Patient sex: M
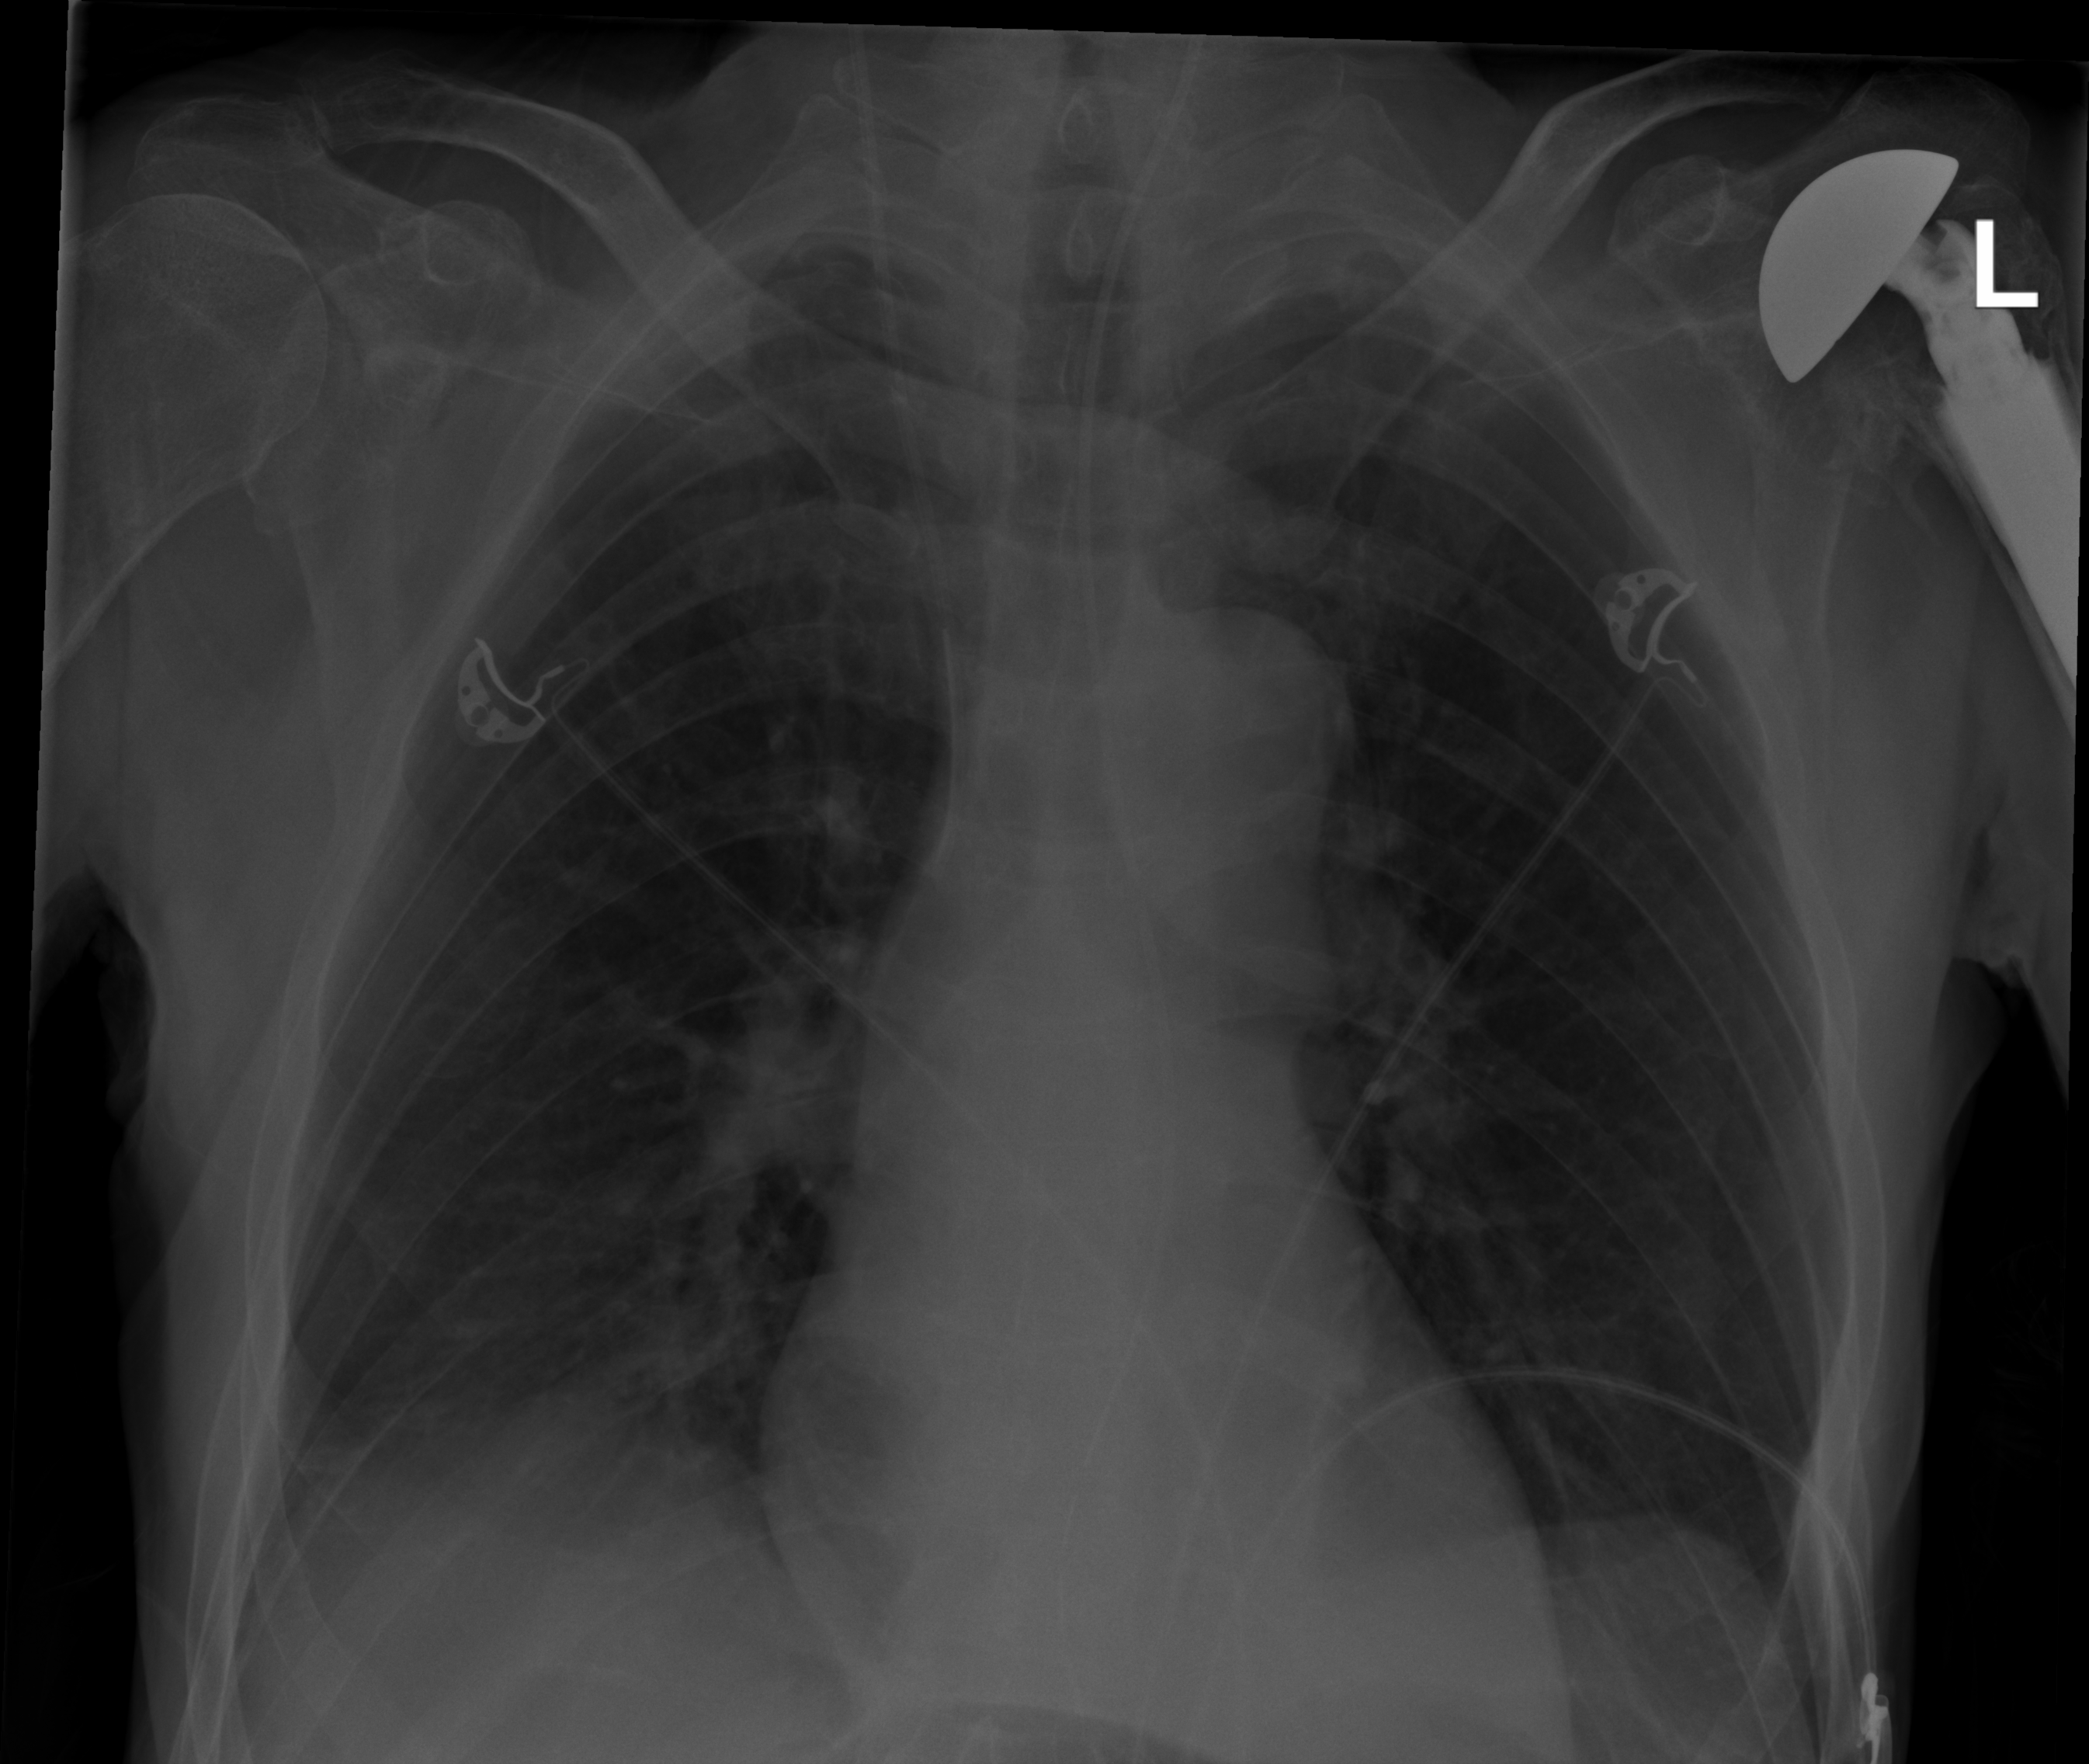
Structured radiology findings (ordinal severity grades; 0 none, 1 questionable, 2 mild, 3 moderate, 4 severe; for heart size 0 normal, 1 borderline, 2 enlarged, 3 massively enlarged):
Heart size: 0
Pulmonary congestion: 0
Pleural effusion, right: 2
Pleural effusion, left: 0
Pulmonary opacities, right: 0
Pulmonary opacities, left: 0
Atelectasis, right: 0
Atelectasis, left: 0